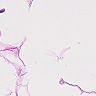
Metastatic tissue present: no